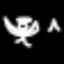
Label: angel